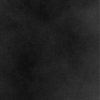
Label: dusty